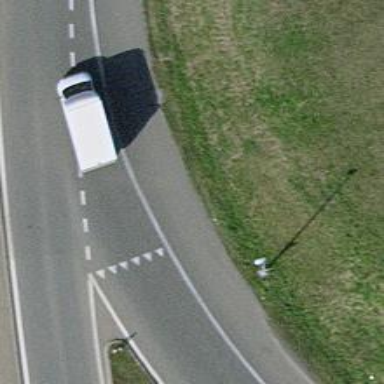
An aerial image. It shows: Road with "give way" sign.